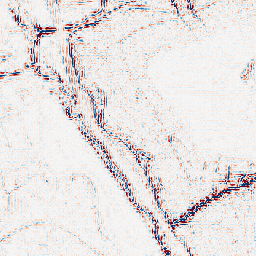
Category: wavelet
Decomposition family: wavelet_dwt
Decomposition parameters: wavelet: db2
level: 2
Upsampling method: sinc_blackman
Upsampling parameters: scale: 8
kernel_size: 16
Upsampling scale: 8